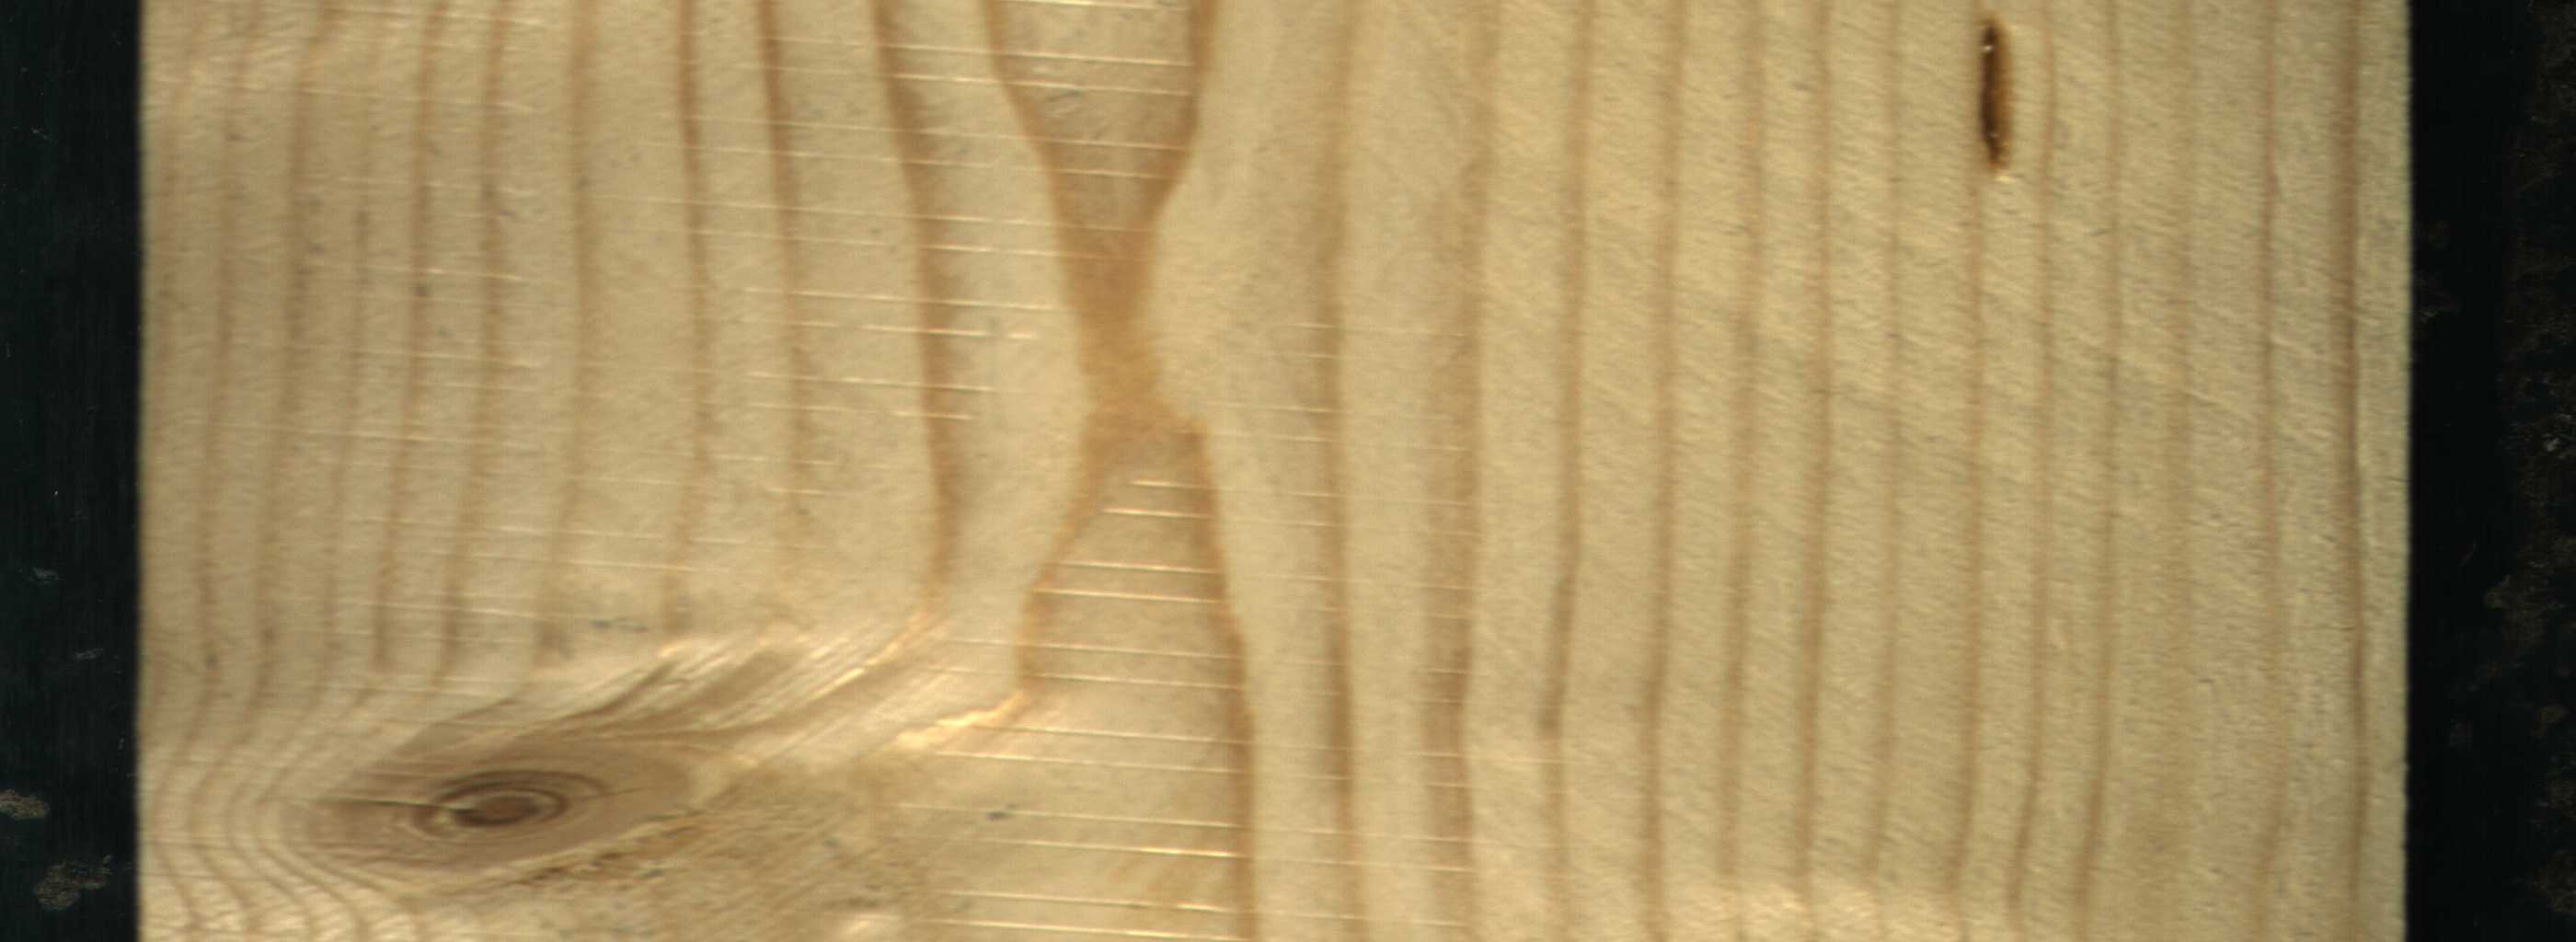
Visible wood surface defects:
resin
Live_Knot